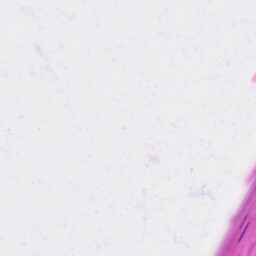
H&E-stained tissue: Skin